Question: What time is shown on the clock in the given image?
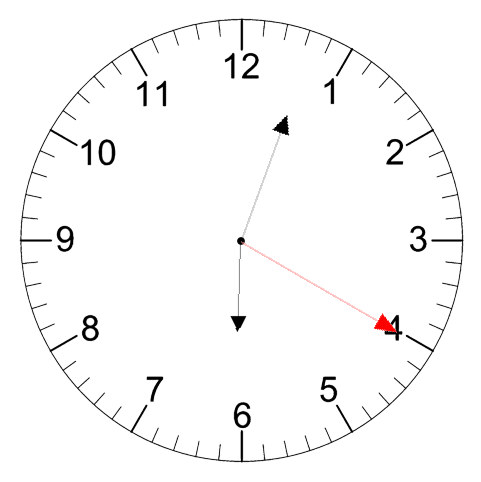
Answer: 06:03:20